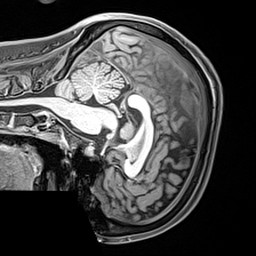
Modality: T1w
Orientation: sagittal
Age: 28
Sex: female
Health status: healthy
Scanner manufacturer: siemens
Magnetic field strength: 3 T
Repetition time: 2.4 s
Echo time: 0.00217 s